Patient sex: M
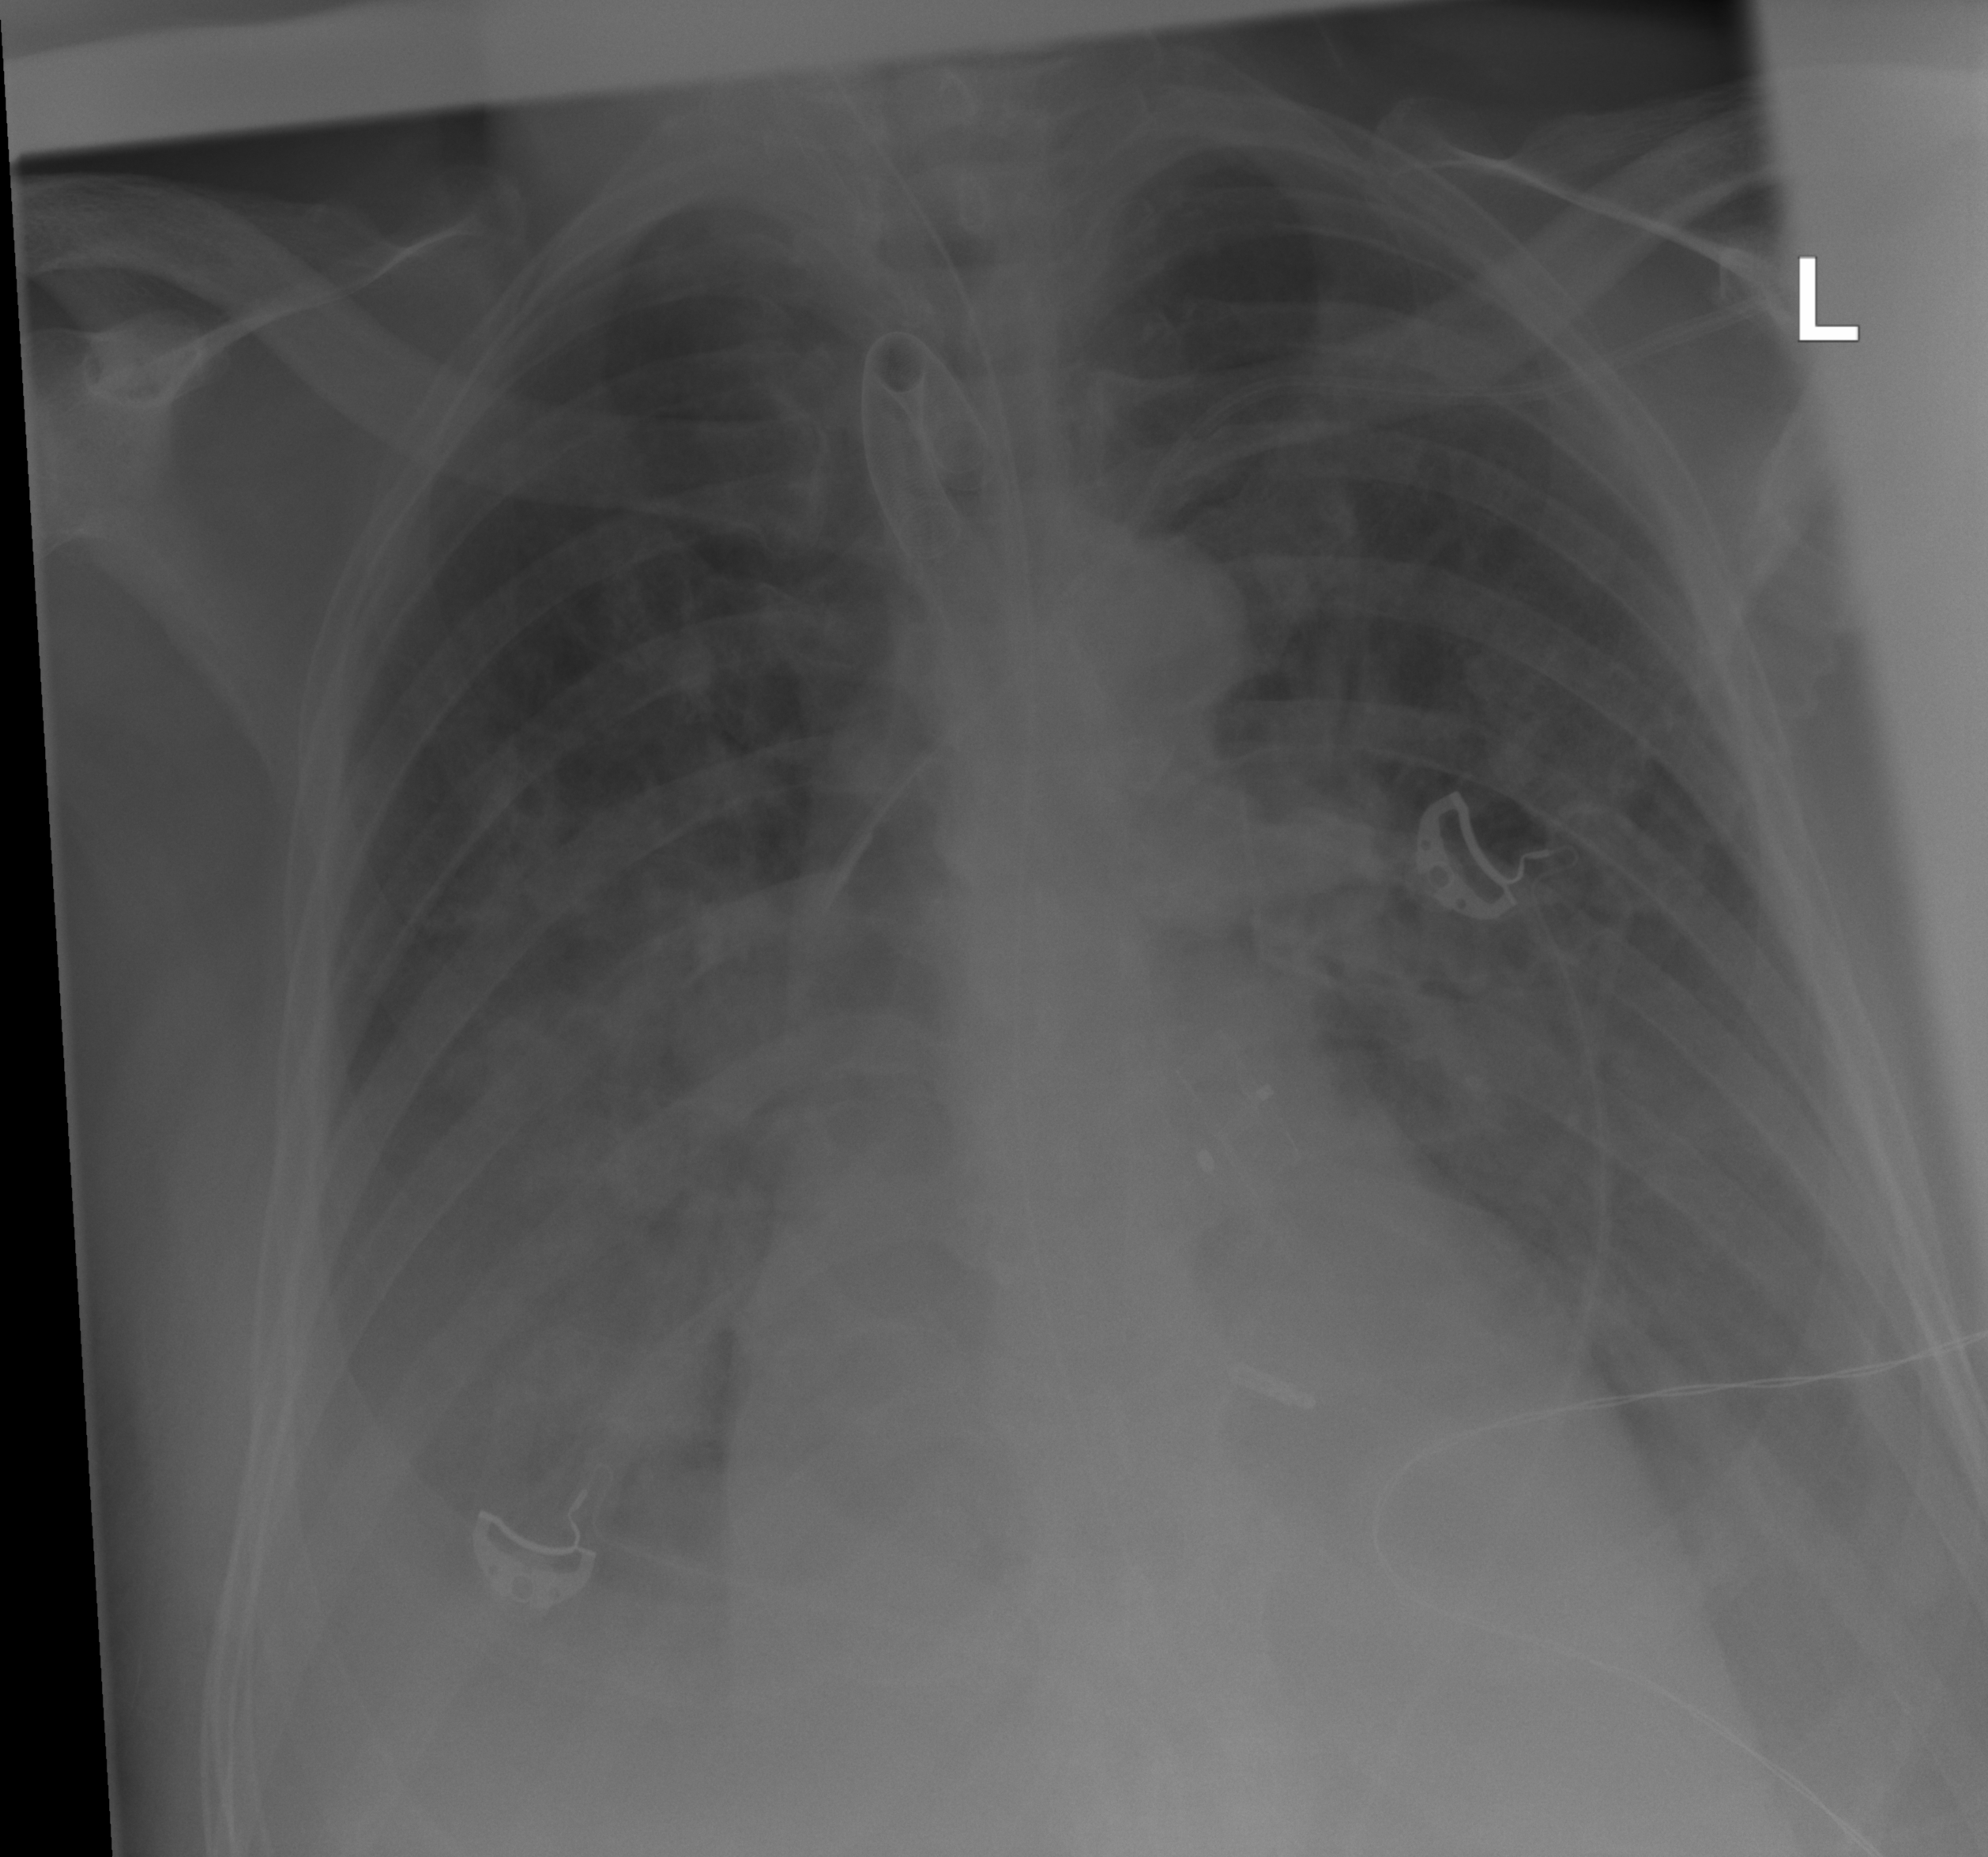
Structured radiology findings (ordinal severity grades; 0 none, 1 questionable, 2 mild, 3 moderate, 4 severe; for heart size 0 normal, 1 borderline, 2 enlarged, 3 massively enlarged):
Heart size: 2
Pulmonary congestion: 2
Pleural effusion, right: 3
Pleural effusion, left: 3
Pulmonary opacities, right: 0
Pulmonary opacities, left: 0
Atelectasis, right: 2
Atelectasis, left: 2